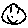
Label: smiley face